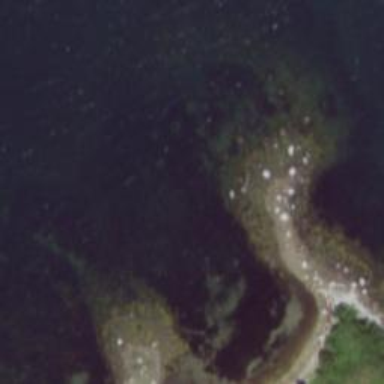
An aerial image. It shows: Natural rock reef.